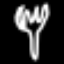
Label: fork